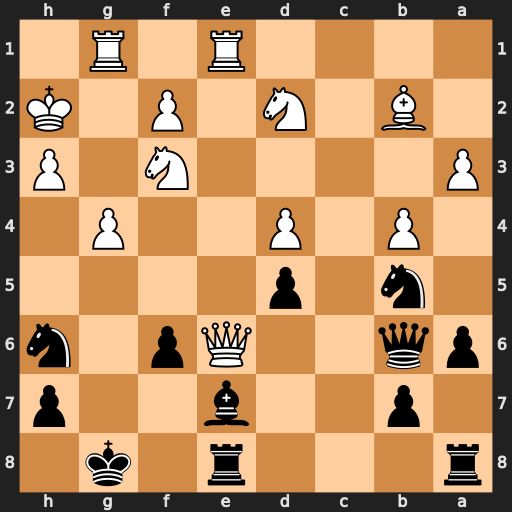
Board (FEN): r3r1k1/1p2b2p/pq2Qp1n/1n1p4/1P1P2P1/P4N1P/1B1N1P1K/4R1R1
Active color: b
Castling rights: -
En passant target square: -
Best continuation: Qxe6 Rxe6 Bd6+ Rxd6 Nxd6